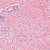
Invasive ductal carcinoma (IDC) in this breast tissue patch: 0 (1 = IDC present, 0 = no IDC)